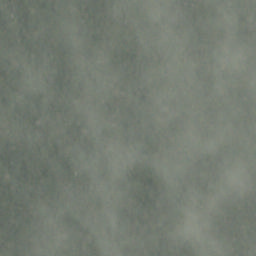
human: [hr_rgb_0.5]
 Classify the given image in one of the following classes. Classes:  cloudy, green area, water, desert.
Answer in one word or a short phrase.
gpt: cloudy